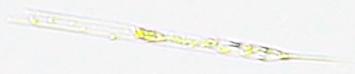
Label: Rhizosolenia